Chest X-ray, AP view. Patient: 71 years old, sex M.
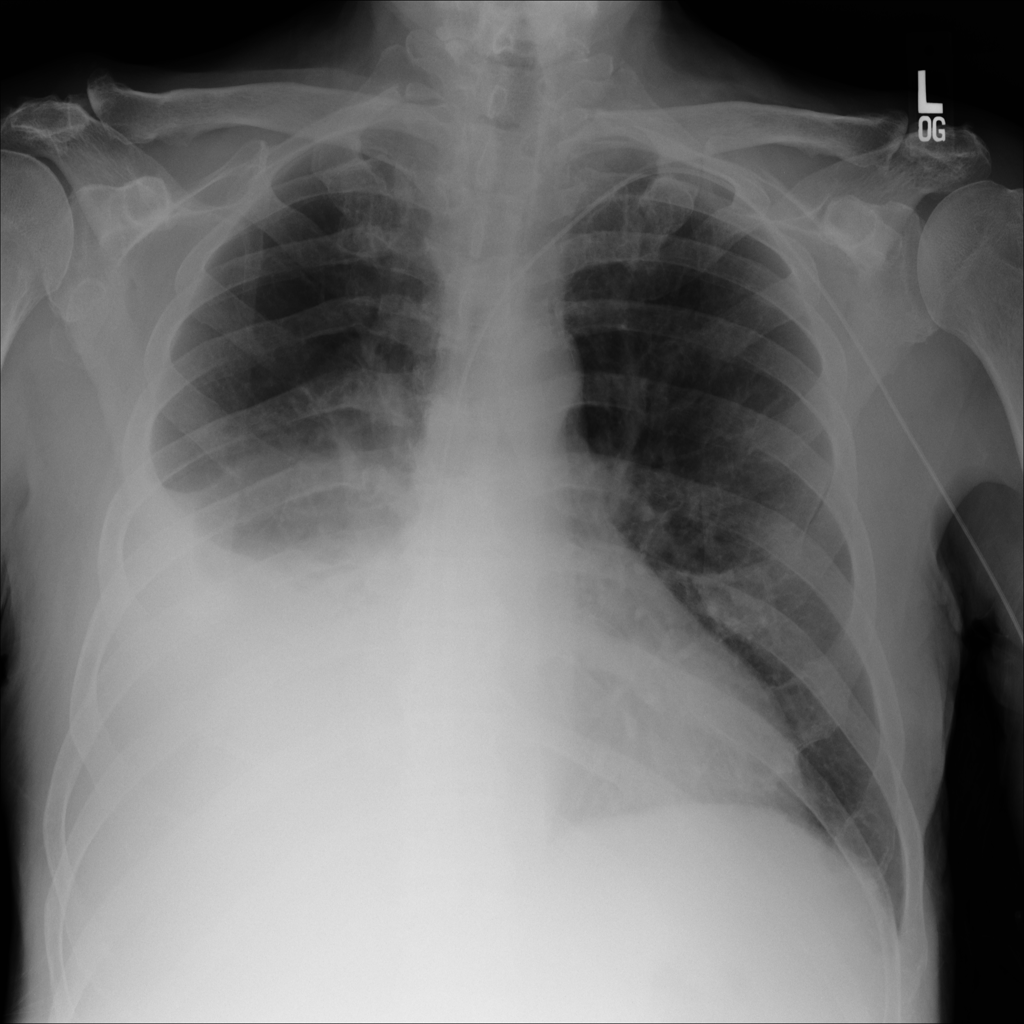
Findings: Atelectasis, Consolidation, Effusion, Infiltration